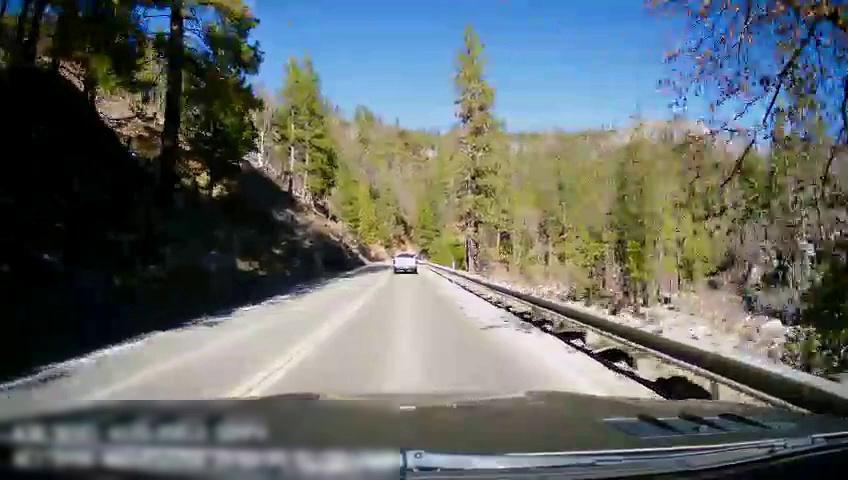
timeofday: Day
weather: Sunny
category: Drivable Space
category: Drivable Space
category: Vehicles | Truck
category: Lanes | Opposite Lane
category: Lanes | Current Lane
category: Lanes | Opposite Lane
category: Lanes | Current Lane